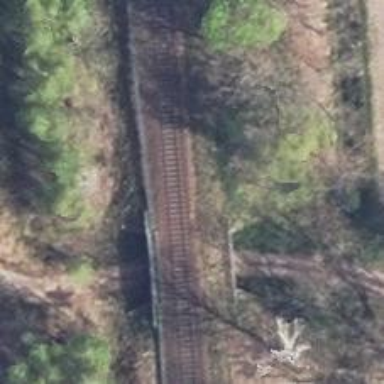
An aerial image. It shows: Railway bridge.